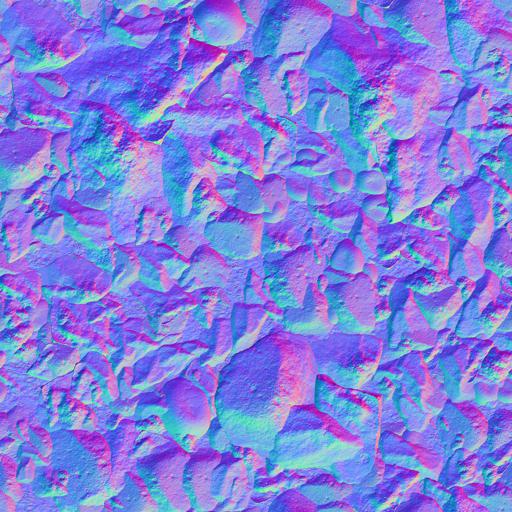
ground rock rocks stone stones